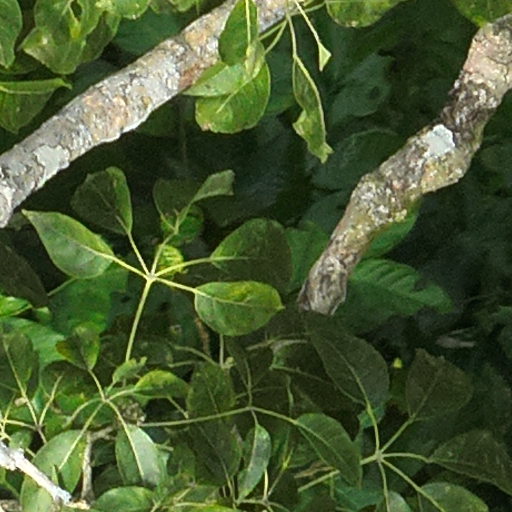
Species: Tabebuia rosea
GBIF accepted scientific name: Tabebuia rosea
Crown area (m\u00b2): 181.559